Question: I've got the problem. I tried to encode JavaScript Object to JSON. Here is a preview image of my Sencha app database object:

I need to put it into local session, so I must encode this object. I tried using:
1. JSON.stringify(db) and my result is only: {"version":"1.0"}
2. Ext.Encode(db) - it's Sencha's function and in result I've got: undefinied
is an object from the screen.
In need to encode this object with all of data.
Please, help me
[EDIT]
Is any other way to convert JS object to string and put it into local or session storage? Because object can't be stored in session or local storage
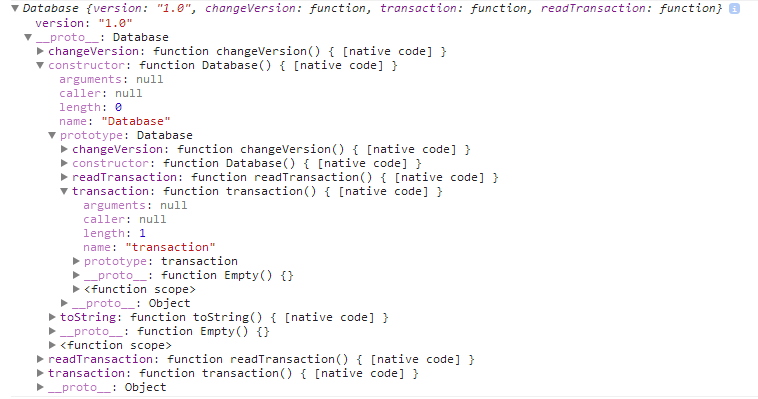
Answer: JSON.stringify method doesn't convert functions or null/undefined variables, in your object you've only property "version" as a string value, other properties are functions and prototypes.
'''
If undefined, a function, or an XML value is encountered during conversion it is either omitted (when it is found in an object) or censored to null (when it is found in an array).
'''
to know more about JSON.stringify, you can read this: <URL>
regarding the EXT, make sure that the db object identifies is declared in the ext scope.